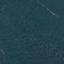
Label: Forest